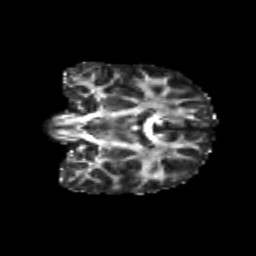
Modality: FA
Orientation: coronal
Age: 9
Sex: male
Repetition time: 9.4 s
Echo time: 0.089 s